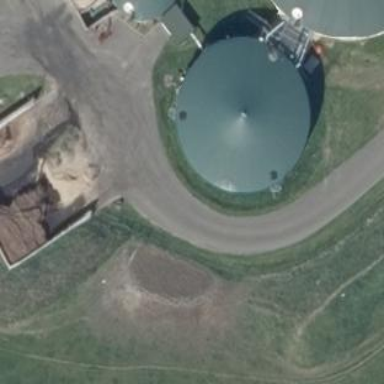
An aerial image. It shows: Storage tank with man-made structure.